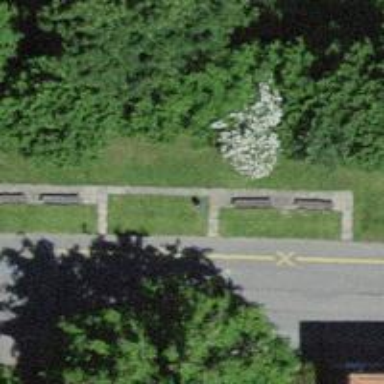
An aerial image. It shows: Bench for seating.